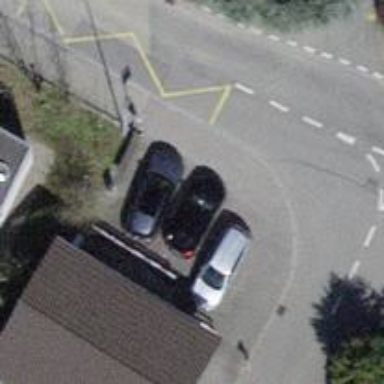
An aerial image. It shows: Platform for public transport. The platform is located by the road.